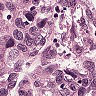
Metastatic tissue present: yes